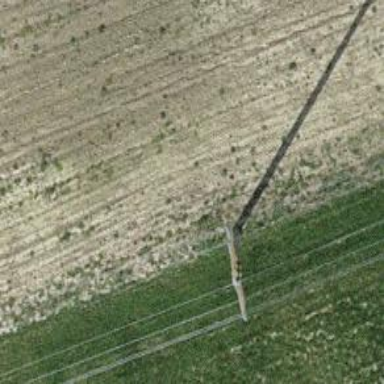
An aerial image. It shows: Power tower.